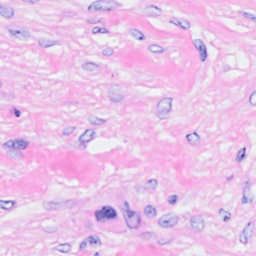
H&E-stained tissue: Breast